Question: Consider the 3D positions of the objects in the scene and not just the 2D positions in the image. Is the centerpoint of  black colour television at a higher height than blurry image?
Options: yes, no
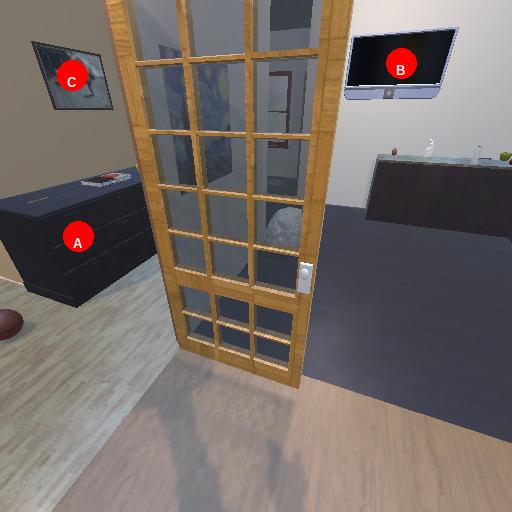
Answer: yes